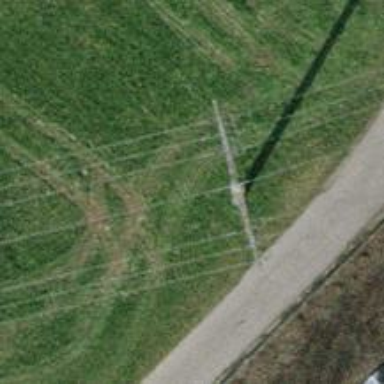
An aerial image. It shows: Power pole.